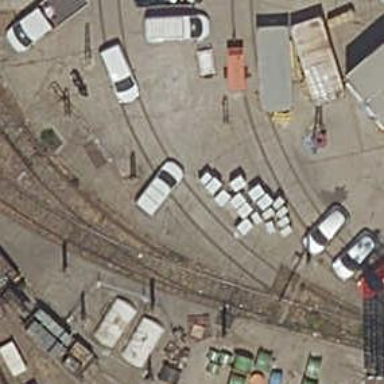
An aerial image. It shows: Yard with electrified contact line.